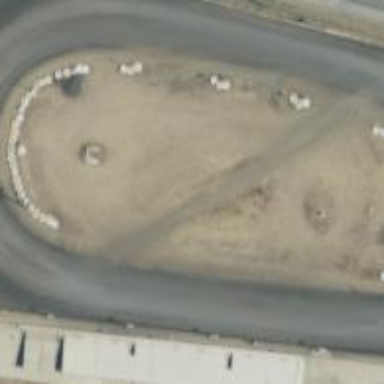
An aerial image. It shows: Dirt raceway for motor sports.